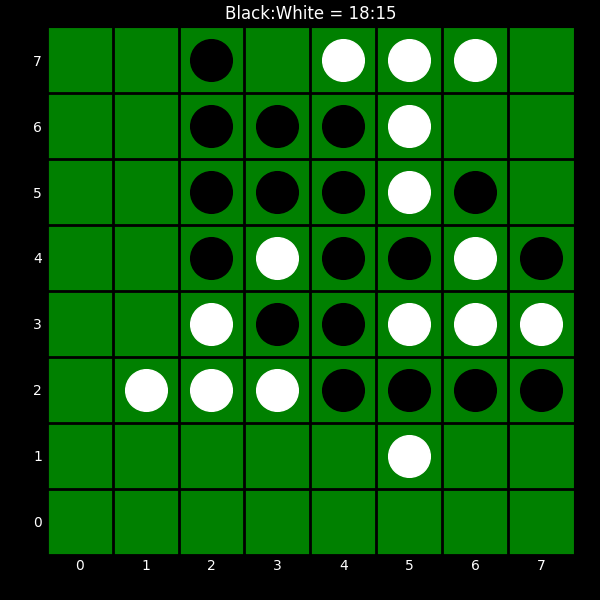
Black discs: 18
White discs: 15